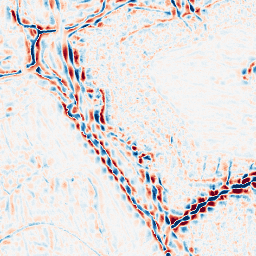
Category: wavelet
Decomposition family: wavelet_biorthogonal
Decomposition parameters: wavelet: bior4.4
level: 3
Upsampling method: edge_directed
Upsampling parameters: scale: 2
Upsampling scale: 2